Question: I have following setup for tiny MCE. As you can see in image it shows a third row of buttons . I dont know where it comes from ! There is no setting in my javascript code for a third row still it shows that there.

'''
tinyMCE.init({
mode : "textareas",
theme : "advanced",
plugins : "pagebreak,style,layer,table,save,advhr,advimage,advlink,emotions,iespell,inlinepopups,insertdatetime,preview,media,searchreplace,print,contextmenu,paste,directionality,fullscreen,noneditable,nonbreaking,xhtmlxtras,template,advlist,fullpage",
theme_advanced_buttons1 : "formatselect,fontselect,fontsizeselect,|,bold,italic,underline,strikethrough,|,justifyleft,justifycenter,justifyright,justifyfull,|,bullist,numlist,|,outdent,indent,|,forecolor,backcolor",
theme_advanced_buttons2 : "mybutton,|,link,unlink,|,hr,removeformat,pastetext,pasteword,cleanup,|,undo,redo,|,code",
theme_advanced_toolbar_location : "top",
theme_advanced_toolbar_align : "left",
theme_advanced_statusbar_location : "none",
theme_advanced_resizing : true,
convert_urls : false,
fullpage_default_doctype: "",
content_css : "css/content.css",
cleanup : false,
template_external_list_url : "lists/template_list.js",
external_link_list_url : "lists/link_list.js",
external_image_list_url : "lists/image_list.js",
media_external_list_url : "lists/media_list.js",
});
'''
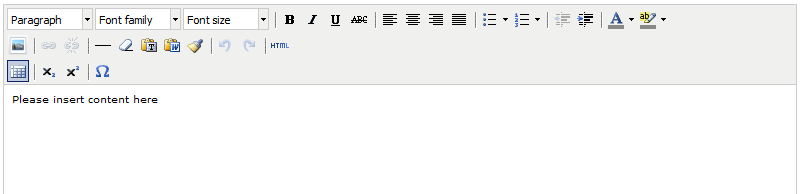
Answer: I had to add following line which fixed it.
'''
theme_advanced_buttons3 : ""
'''